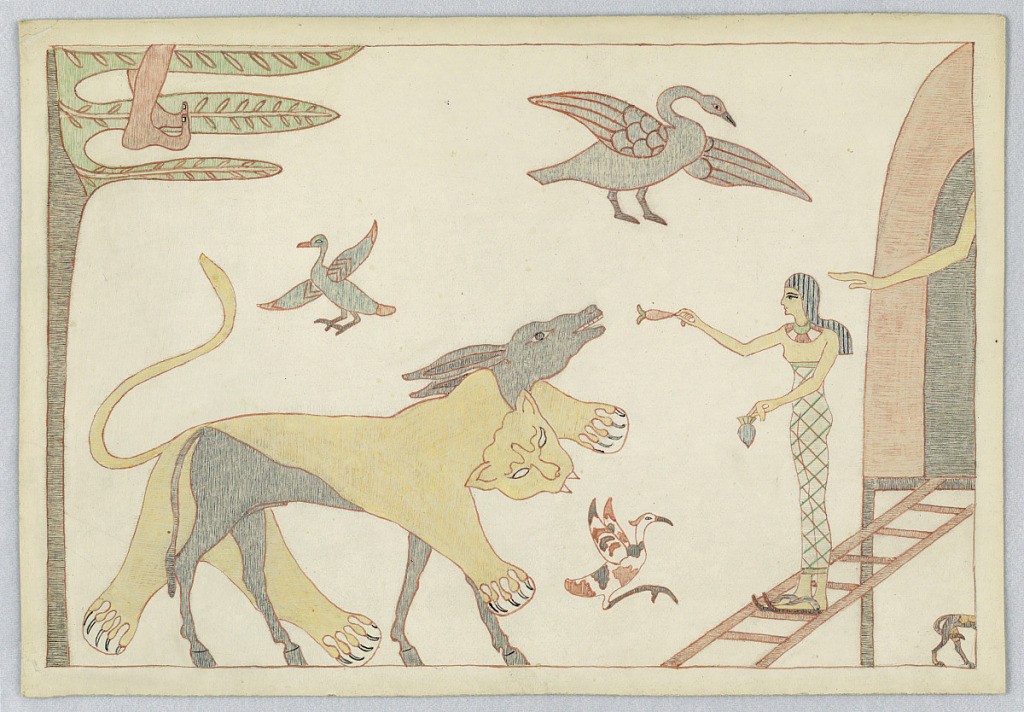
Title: The Ass Clad in the Lion's Skin, Illustration for Aesop's Fables
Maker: Victor Wilbour
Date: ca. 1916
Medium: Pen and red ink, crayon on white board
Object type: Drawing
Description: Ass, left, under a tree, in right profile with skin over him. Birds around. Woman at right on house st eps offers him a carrot.